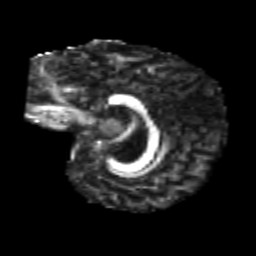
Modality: FA
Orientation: sagittal
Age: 22
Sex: female
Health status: healthy
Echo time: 0.074 s